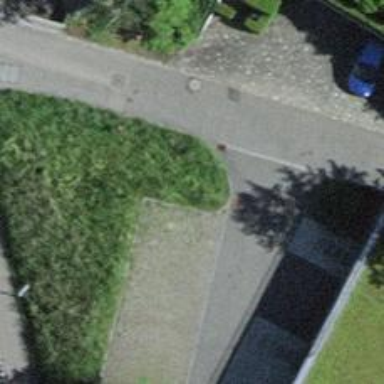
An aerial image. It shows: Toilets are available here.